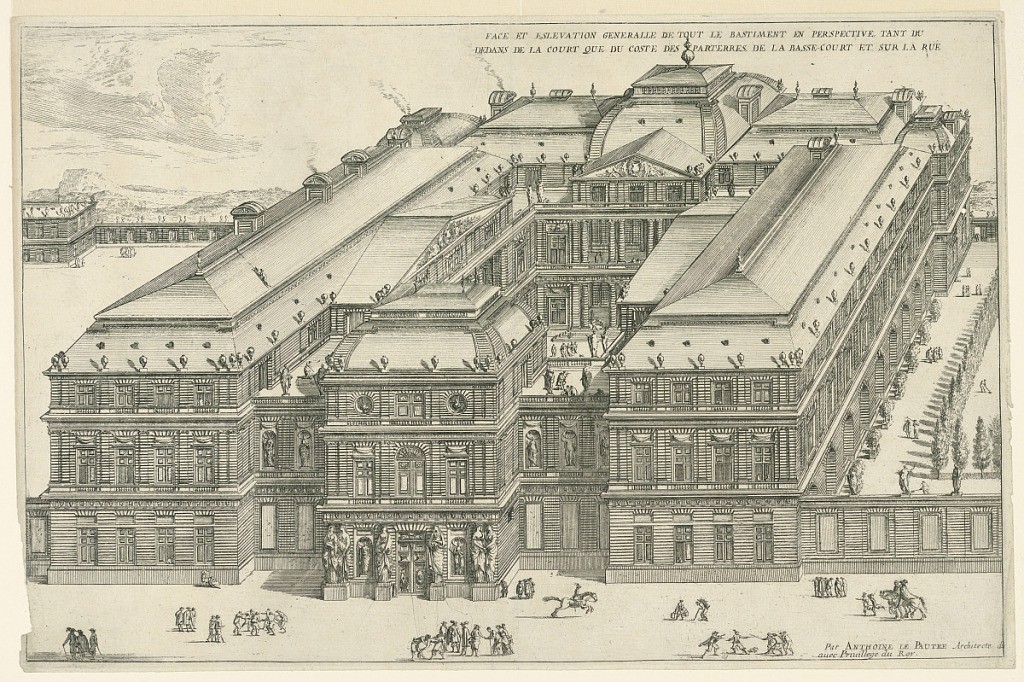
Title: Palais Pour la Ville
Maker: Antoine Le Pautre, French, 1621 - 1679
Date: ca. 1652
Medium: Engraving on paper
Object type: Print
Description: Palais pour la ville.